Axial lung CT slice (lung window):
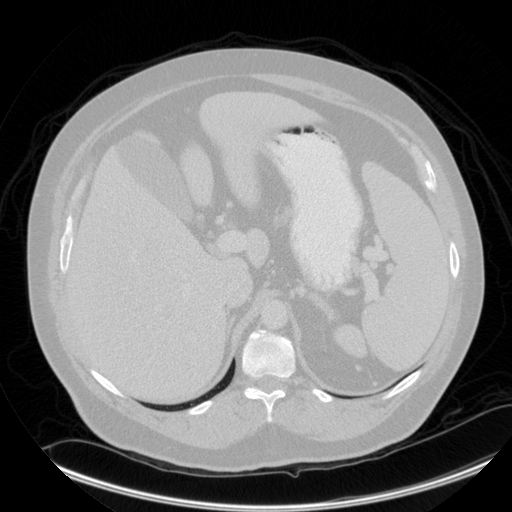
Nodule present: no